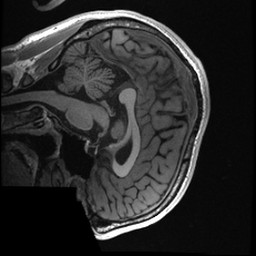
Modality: T1w
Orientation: sagittal